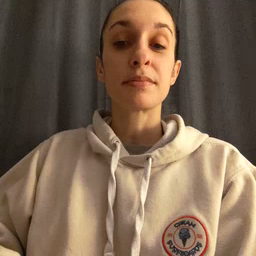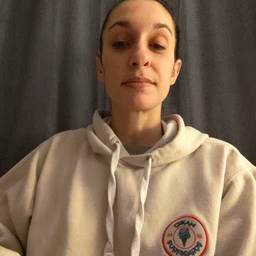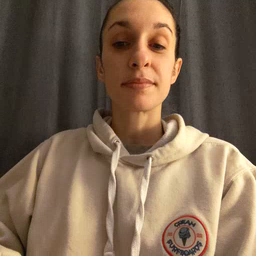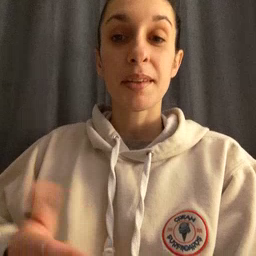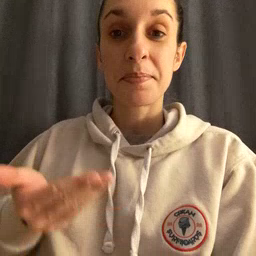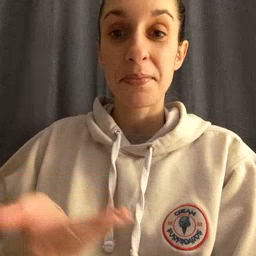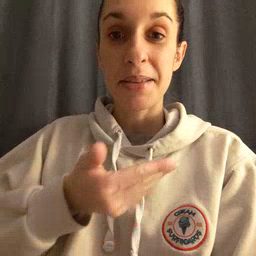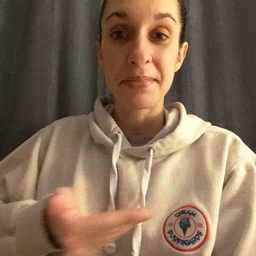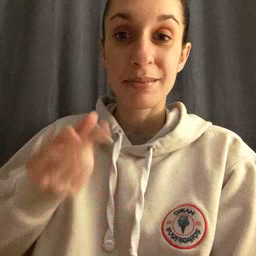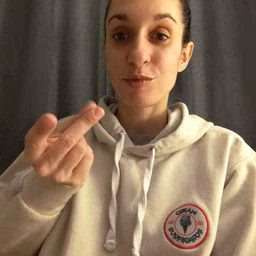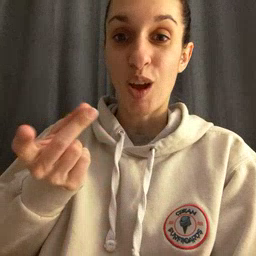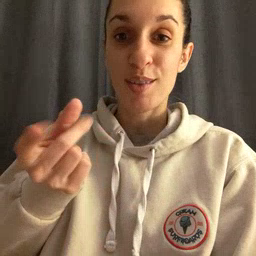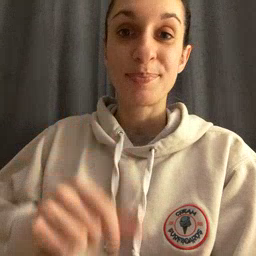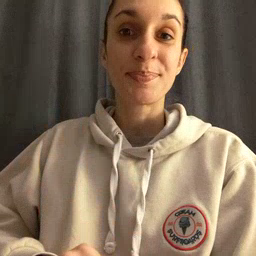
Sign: puppy